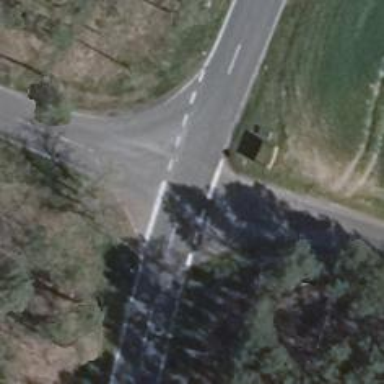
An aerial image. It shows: Tertiary road with asphalt surface.